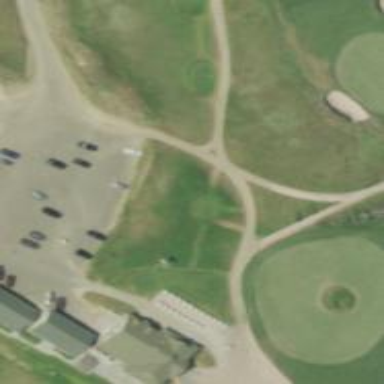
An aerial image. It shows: Path for both roads and golfers.